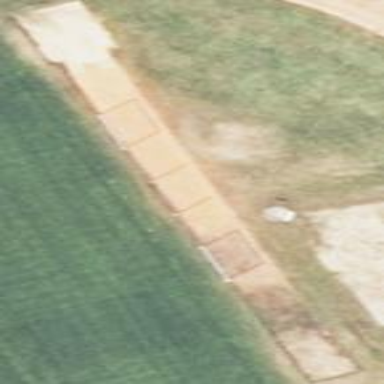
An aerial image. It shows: Athletics track located in leisure land area.